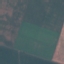
Land use / land cover: AnnualCrop